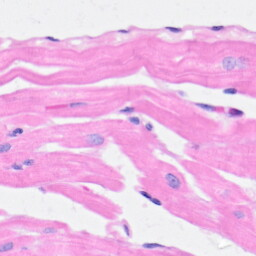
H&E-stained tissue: Heart